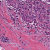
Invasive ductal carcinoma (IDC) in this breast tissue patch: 1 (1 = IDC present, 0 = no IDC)